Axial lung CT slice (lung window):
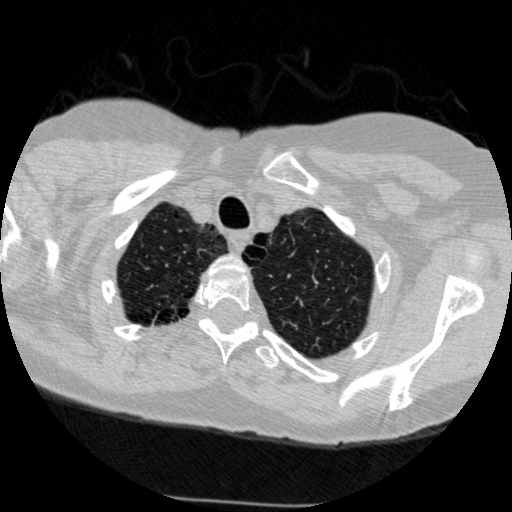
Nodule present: no